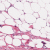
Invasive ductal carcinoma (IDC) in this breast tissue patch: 0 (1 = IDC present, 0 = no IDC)